Question: I've encounter an issue with google analytics,
I've created a custom report, for my domain with these parameters:
metric : pageviews
dimension: hostname
filters: none
The results are the table below which is exactly what I want, except that GA dissociates hostnames with www and without www.

In my example, I want the first and the second rows should be together and the value should be 651.
How can I do this in a custom report?
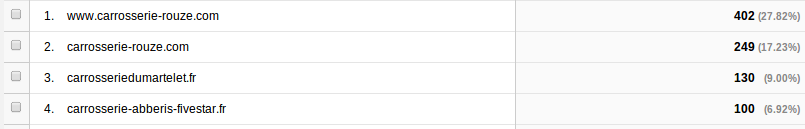
Answer: You can set up an Advanced Filter as such (depending on whether you want the www or not). Assuming the latter (ie. you want to remove the www):
'''
Field A - Extract A: Hostname; ^(www\.)?(.*)
Field B - Extract B: {leave blank}; {leave blank}
Output to - Constructor: Hostname; $A2
'''
So in field A, you look for the hostname and break it down into the "www." part, if it exists, and the "domain.com" part (for example), and then the filter returns "domain.com".